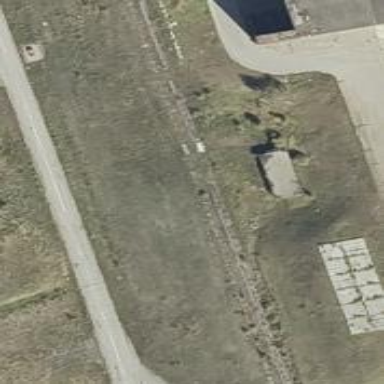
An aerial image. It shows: Abandoned railway.